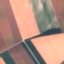
Land use / land cover class: AnnualCrop